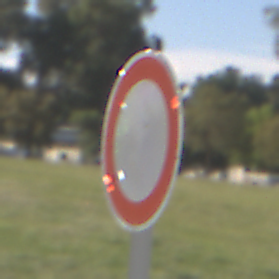
Verkehrszeichen: VerbotFahrzeugeAllerArt
Umgebung: Outdoor, Nature
Tageszeit: MorningAfternoon
Wetter: PartlyCloudy
Licht: Natural
Jahreszeit: NotSpecified
Kontrast: HighContrast